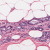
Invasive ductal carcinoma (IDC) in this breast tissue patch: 0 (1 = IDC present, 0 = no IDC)